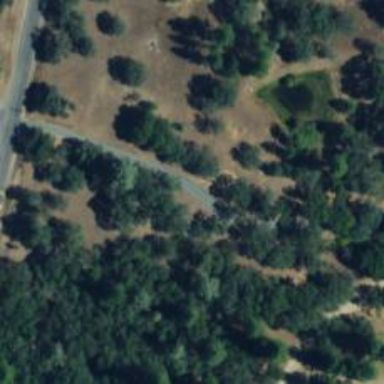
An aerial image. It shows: Driveway.